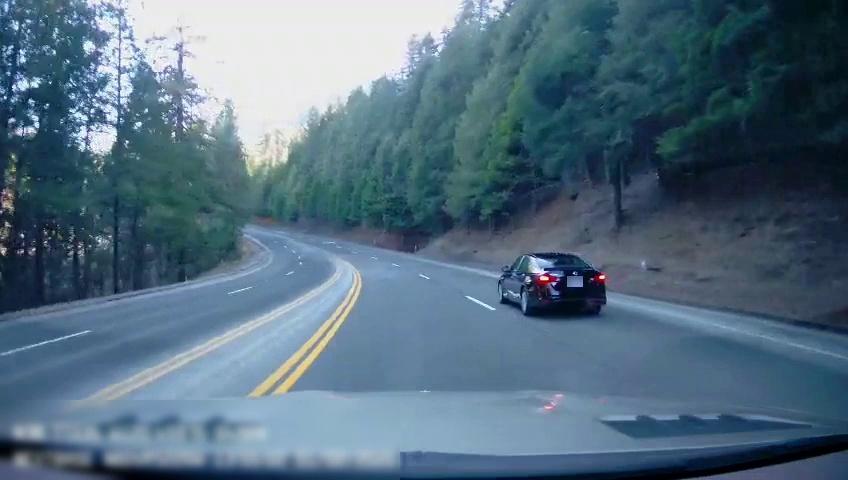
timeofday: Day
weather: Sunny
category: Drivable Space
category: Vehicles | Car
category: Lanes | Opposite Lane
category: Lanes | Alternate Lane
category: Lanes | Current Lane
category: Lanes | Opposite Lane
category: Lanes | Current Lane
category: Lanes | Alternate Lane
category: Lanes | Opposite Lane